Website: slack
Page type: billing-address
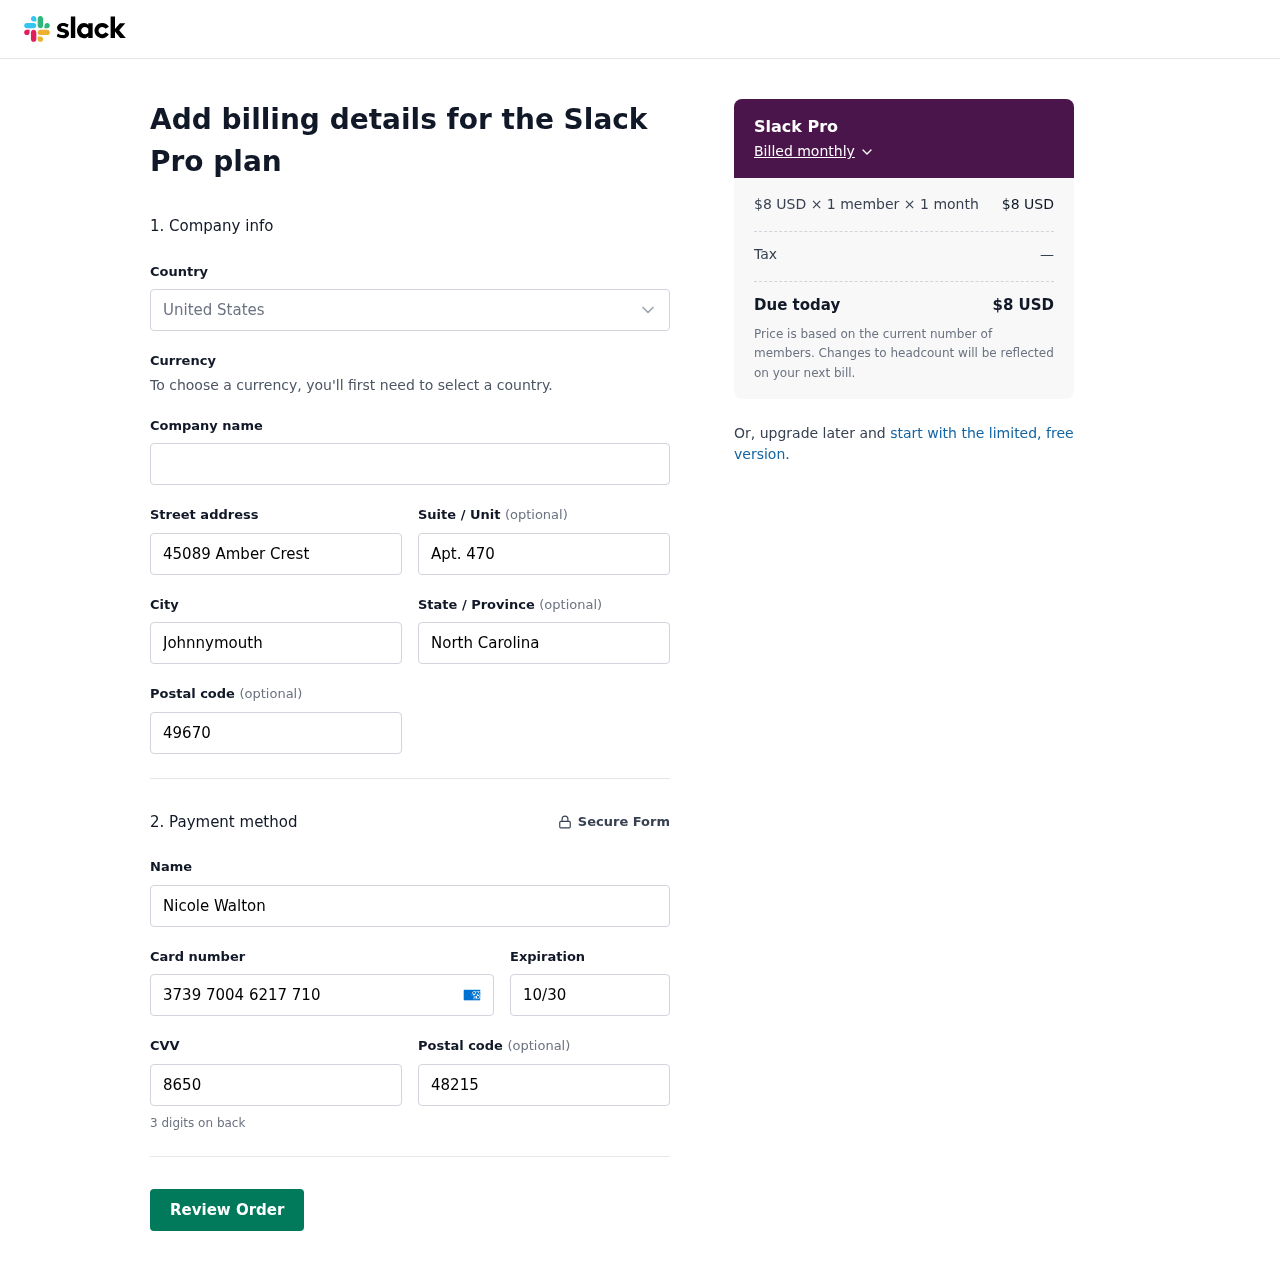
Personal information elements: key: PII_CARD_CVV
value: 8650
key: PII_CARD_EXPIRY
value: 10/30
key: PII_CARD_NUMBER
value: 3739 7004 6217 710
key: PII_CITY
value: Johnnymouth
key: PII_COUNTRY
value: United States
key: PII_FULLNAME
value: Nicole Walton
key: PII_POSTCODE
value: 49670
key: PII_POSTCODE2
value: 48215
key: PII_STATE
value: North Carolina
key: PII_STREET
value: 45089 Amber Crest
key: PII_STREET2
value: Apt. 470
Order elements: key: ORDER_PLAN_PRICE
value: $8 USD
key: ORDER_NUM_MEMBERS
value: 1 member
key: ORDER_NUM_MONTHS
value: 1 month
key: ORDER_SUBTOTAL
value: $8 USD
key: ORDER_TAX
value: —
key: ORDER_TOTAL
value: $8 USD